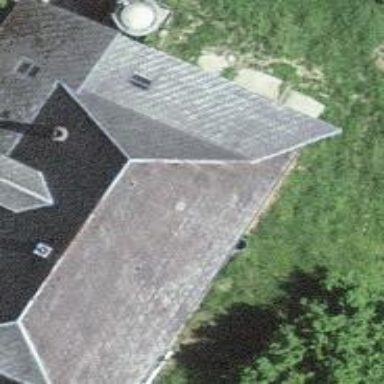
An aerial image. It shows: Farm building.